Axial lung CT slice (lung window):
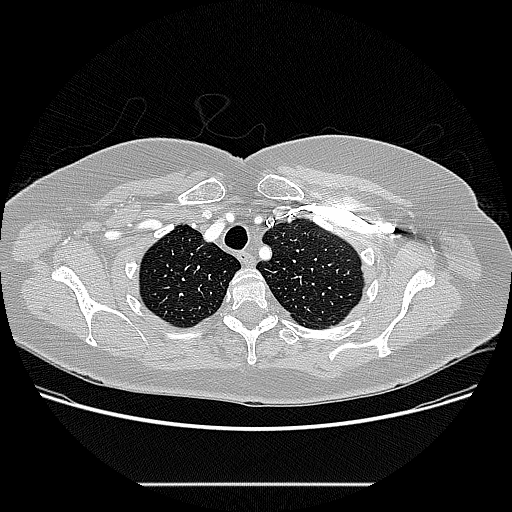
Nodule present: no